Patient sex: M
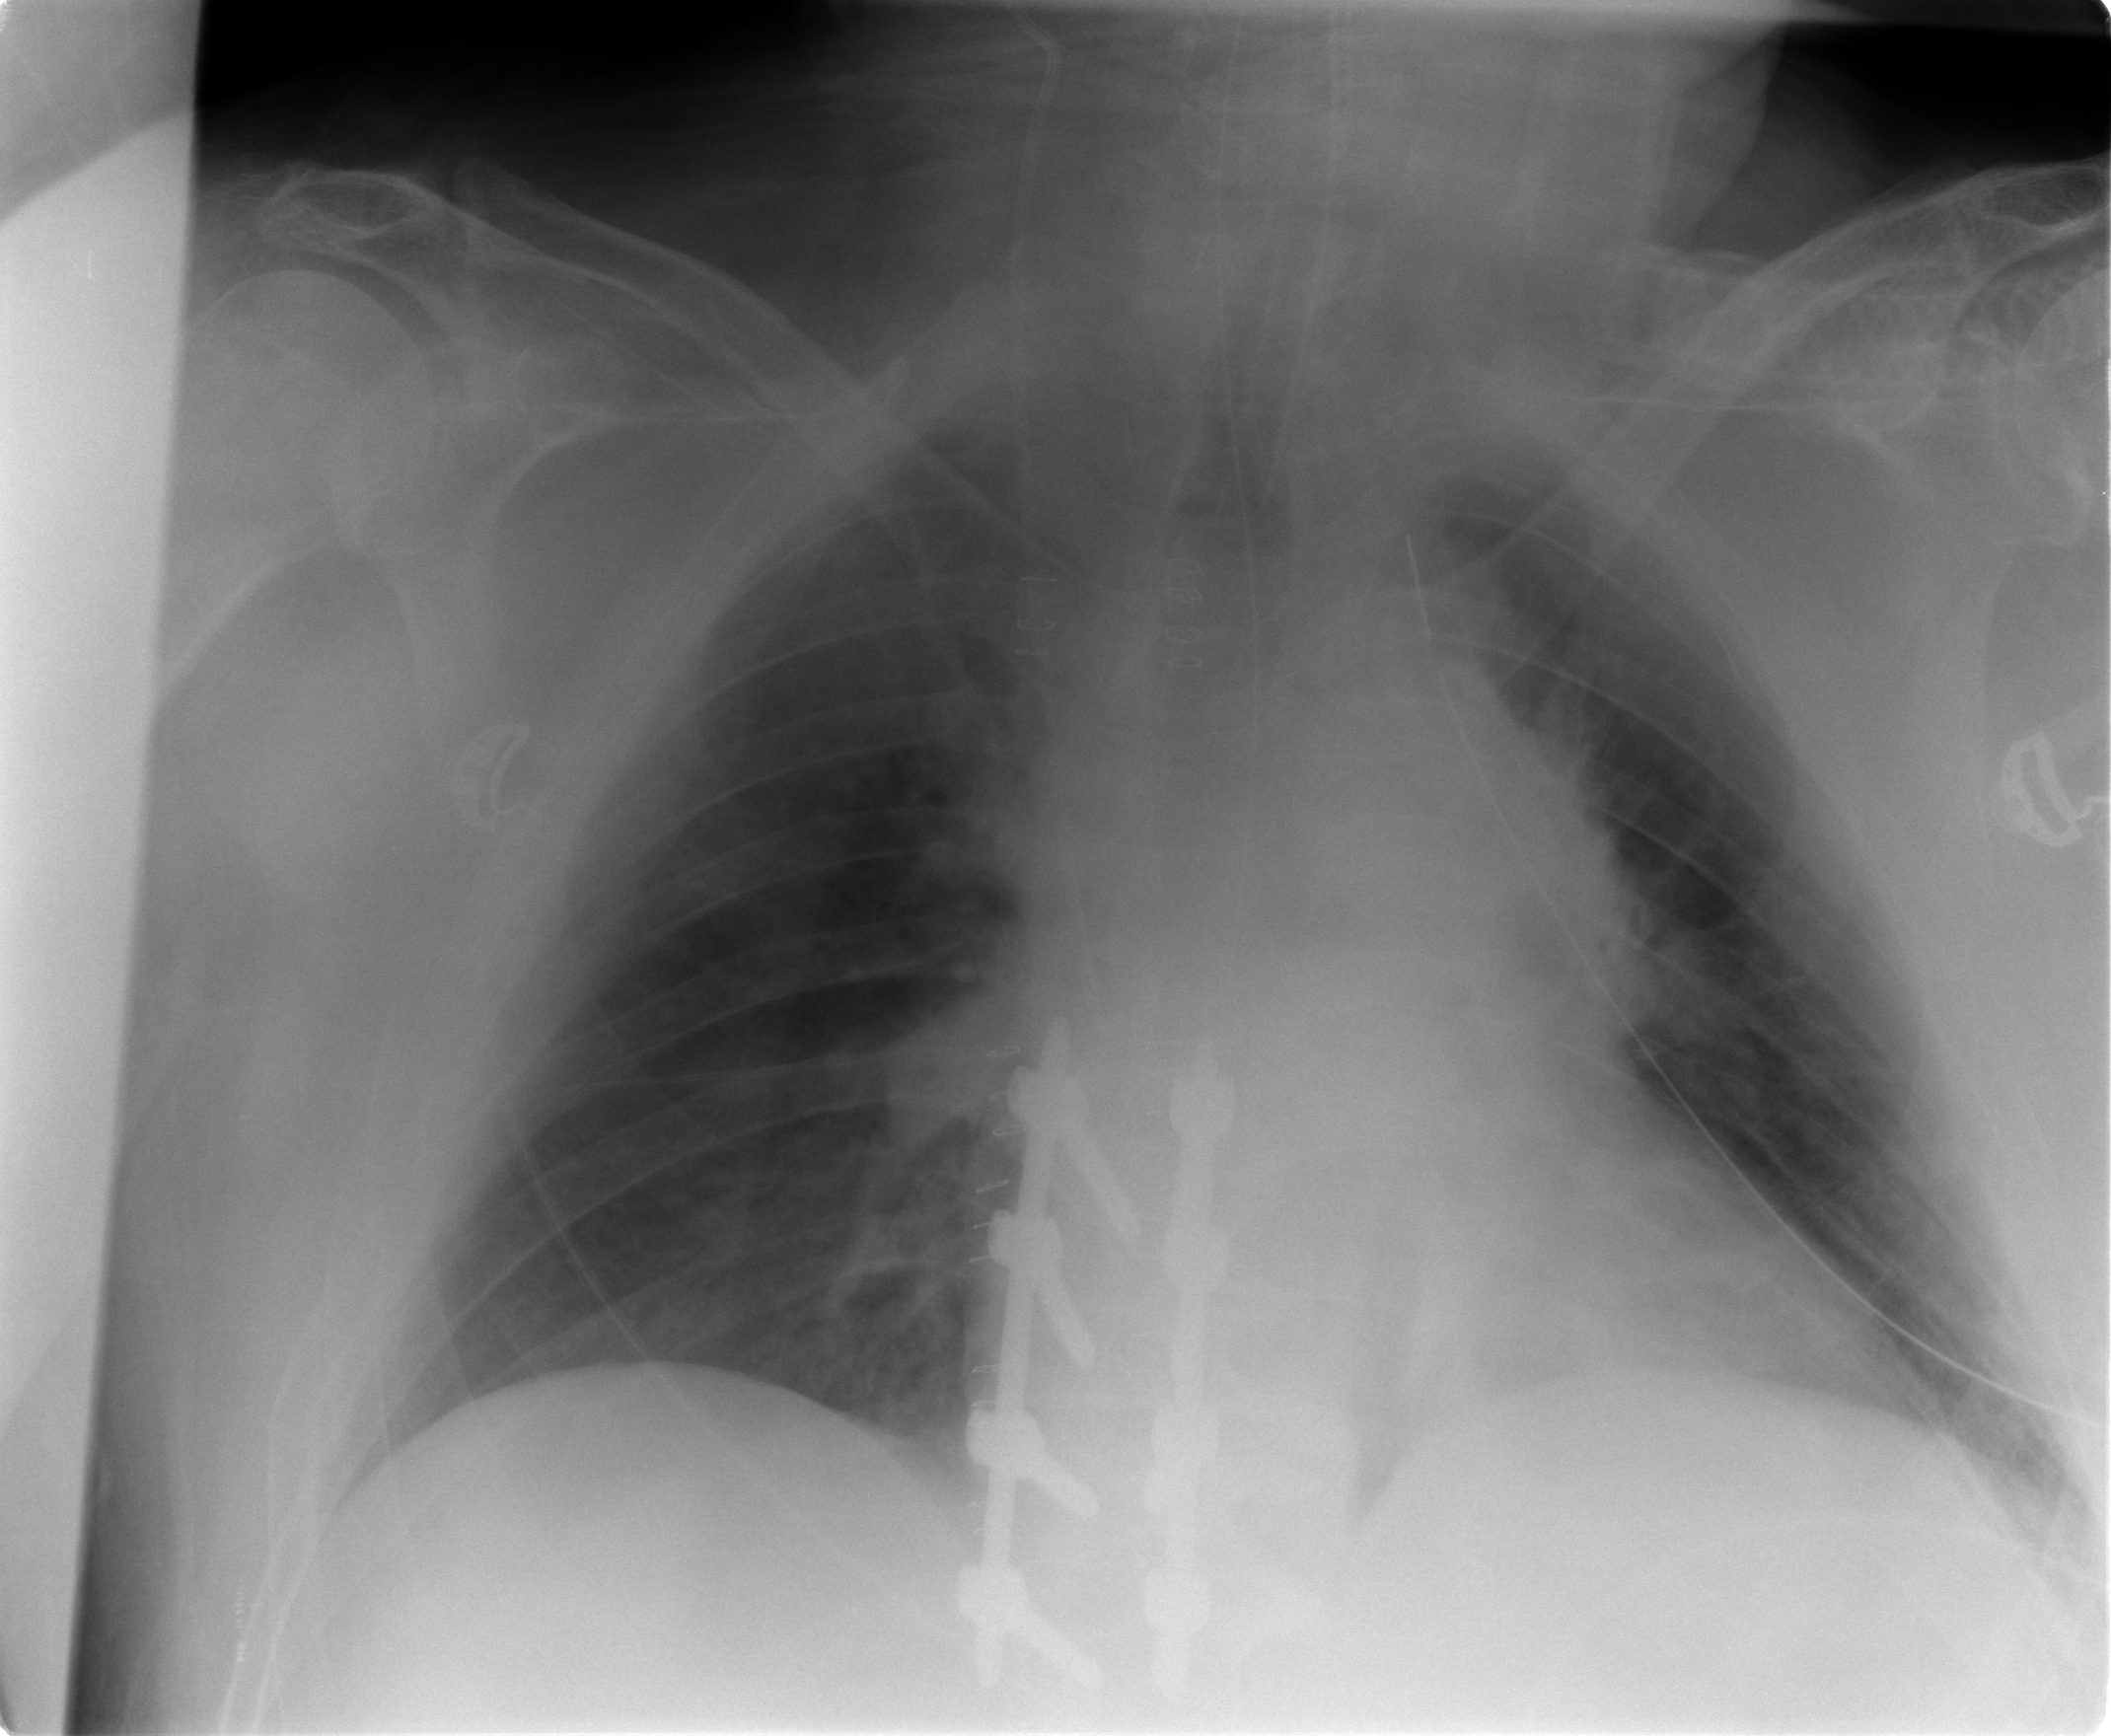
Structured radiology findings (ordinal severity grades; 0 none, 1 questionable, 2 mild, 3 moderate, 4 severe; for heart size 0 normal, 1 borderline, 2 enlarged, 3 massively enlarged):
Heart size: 2
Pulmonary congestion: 0
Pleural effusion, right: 0
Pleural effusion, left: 0
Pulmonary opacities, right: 1
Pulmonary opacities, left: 1
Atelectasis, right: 0
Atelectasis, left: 2